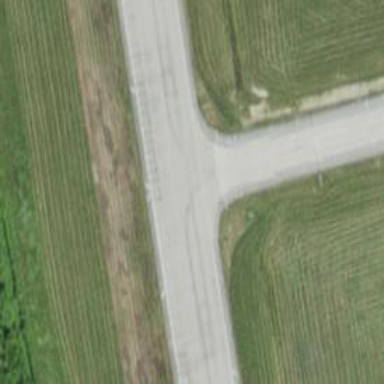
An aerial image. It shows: Image of taxiway at airport.